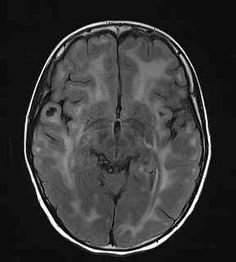
Label: notumor